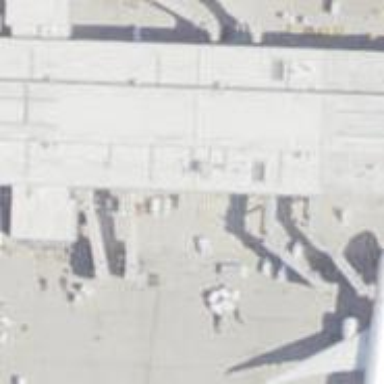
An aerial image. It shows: Airport gate.